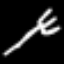
Label: fork